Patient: sex M, age 60
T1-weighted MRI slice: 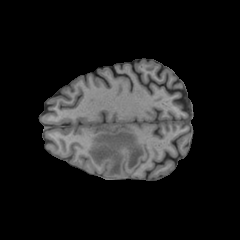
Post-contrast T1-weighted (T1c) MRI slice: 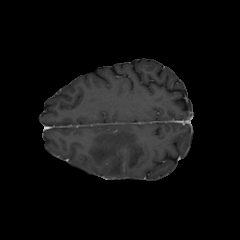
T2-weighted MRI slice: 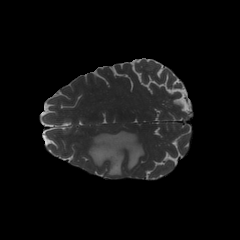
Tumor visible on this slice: yes
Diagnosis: Glioblastoma, IDH-wildtype
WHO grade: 4